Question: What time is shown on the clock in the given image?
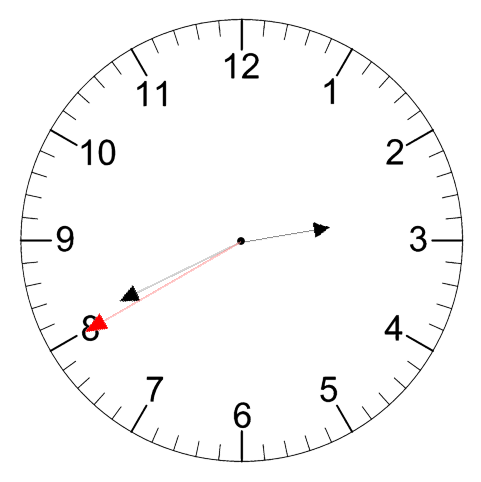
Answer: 02:40:40